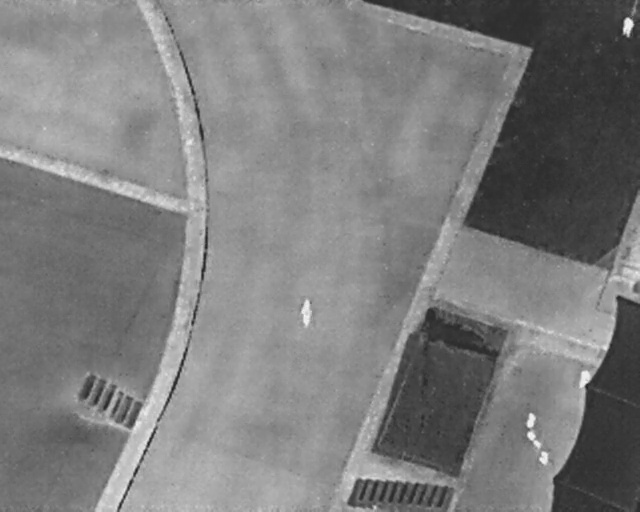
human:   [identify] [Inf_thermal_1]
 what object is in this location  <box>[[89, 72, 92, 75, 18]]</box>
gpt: <ref>1 medium person at the bottom right</ref>

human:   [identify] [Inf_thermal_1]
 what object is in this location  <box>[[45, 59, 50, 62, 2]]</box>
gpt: <ref>1 large person at the center</ref>